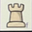
Piece: wR